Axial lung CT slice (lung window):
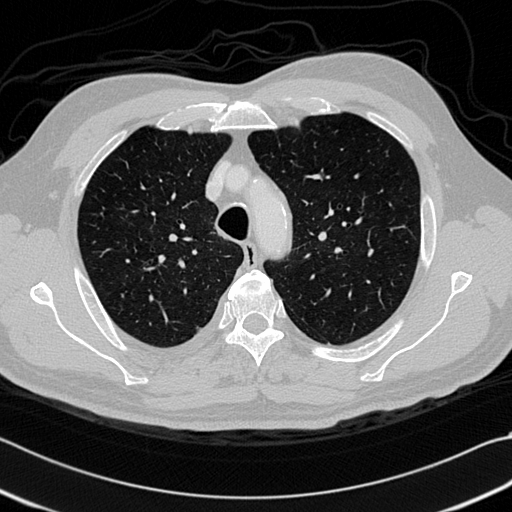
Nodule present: no